高一 · 计数
某高校调查了 200 名学生每周的自习时间（单位：小时）, 制成了如图 2.2.1-21 所示的频率分布直方图, 其中自习时间的范围是 $[17.5,30]$, 样本数据分组为 $[17.5,20 ）$, $[20,22.5),[22.5,25),[25,27.5),[27.5,30]$. 根据直方图, 这 200 名学生中每周的自习时间不少于 22.5 小时的人数是（）
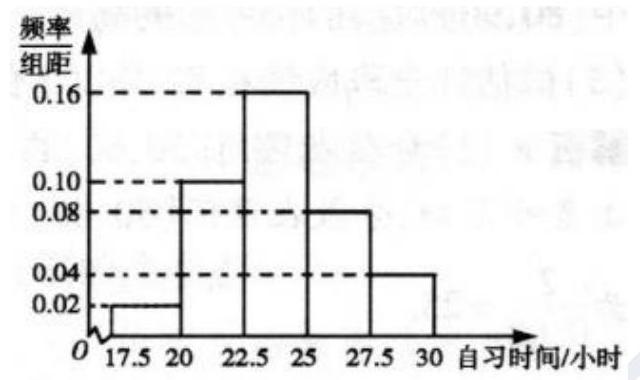
A. 56
B. 60
C. 120
D. 140

答案: D
解析: 根据频率分布直方图, 200 名学生中每周的自习时间不少于 22.5 小时的频率为 $(0.16+0.08+0.04) \times 2.5=0.7$, 故 200 名学生中每周的自习时间不少于 22.5 小时的人数为 $200 \times 0.7=140$.